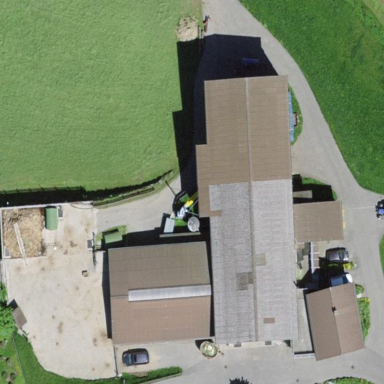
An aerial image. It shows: Farmyard area.